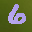
Label: 6